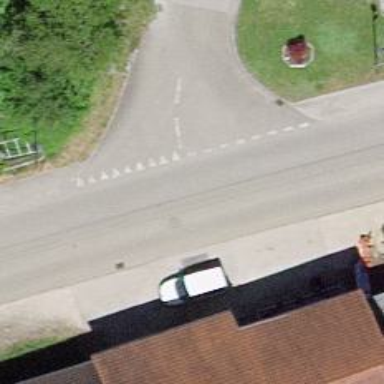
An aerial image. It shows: Secondary road.